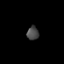
Tissue: prostate
Cell type: NK cells
Senescence score: 0.3296
Nuclear area (px): 160
Mean DAPI intensity: 71.556